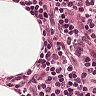
Metastatic tissue present: no